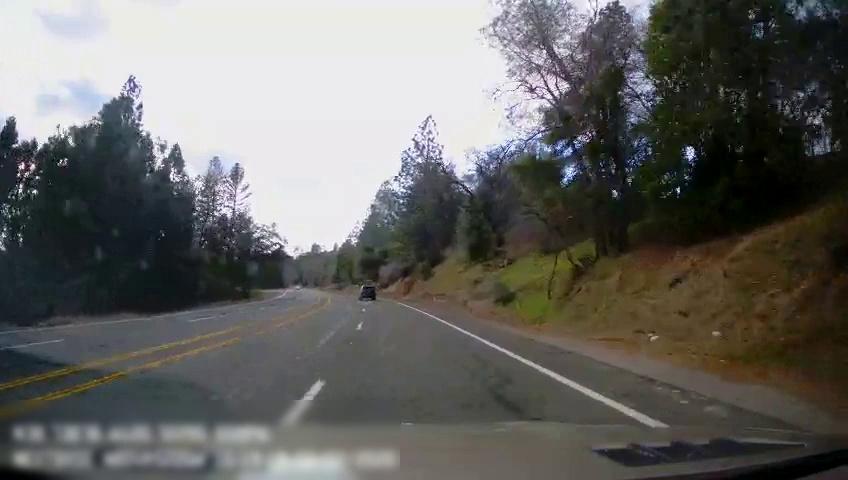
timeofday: Day
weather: Cloudy
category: Drivable Space
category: Vehicles | SUV
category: Lanes | Opposite Lane
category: Lanes | Alternate Lane
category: Lanes | Alternate Lane
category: Lanes | Current Lane
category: Lanes | Current Lane